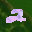
Label: 2